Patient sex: F
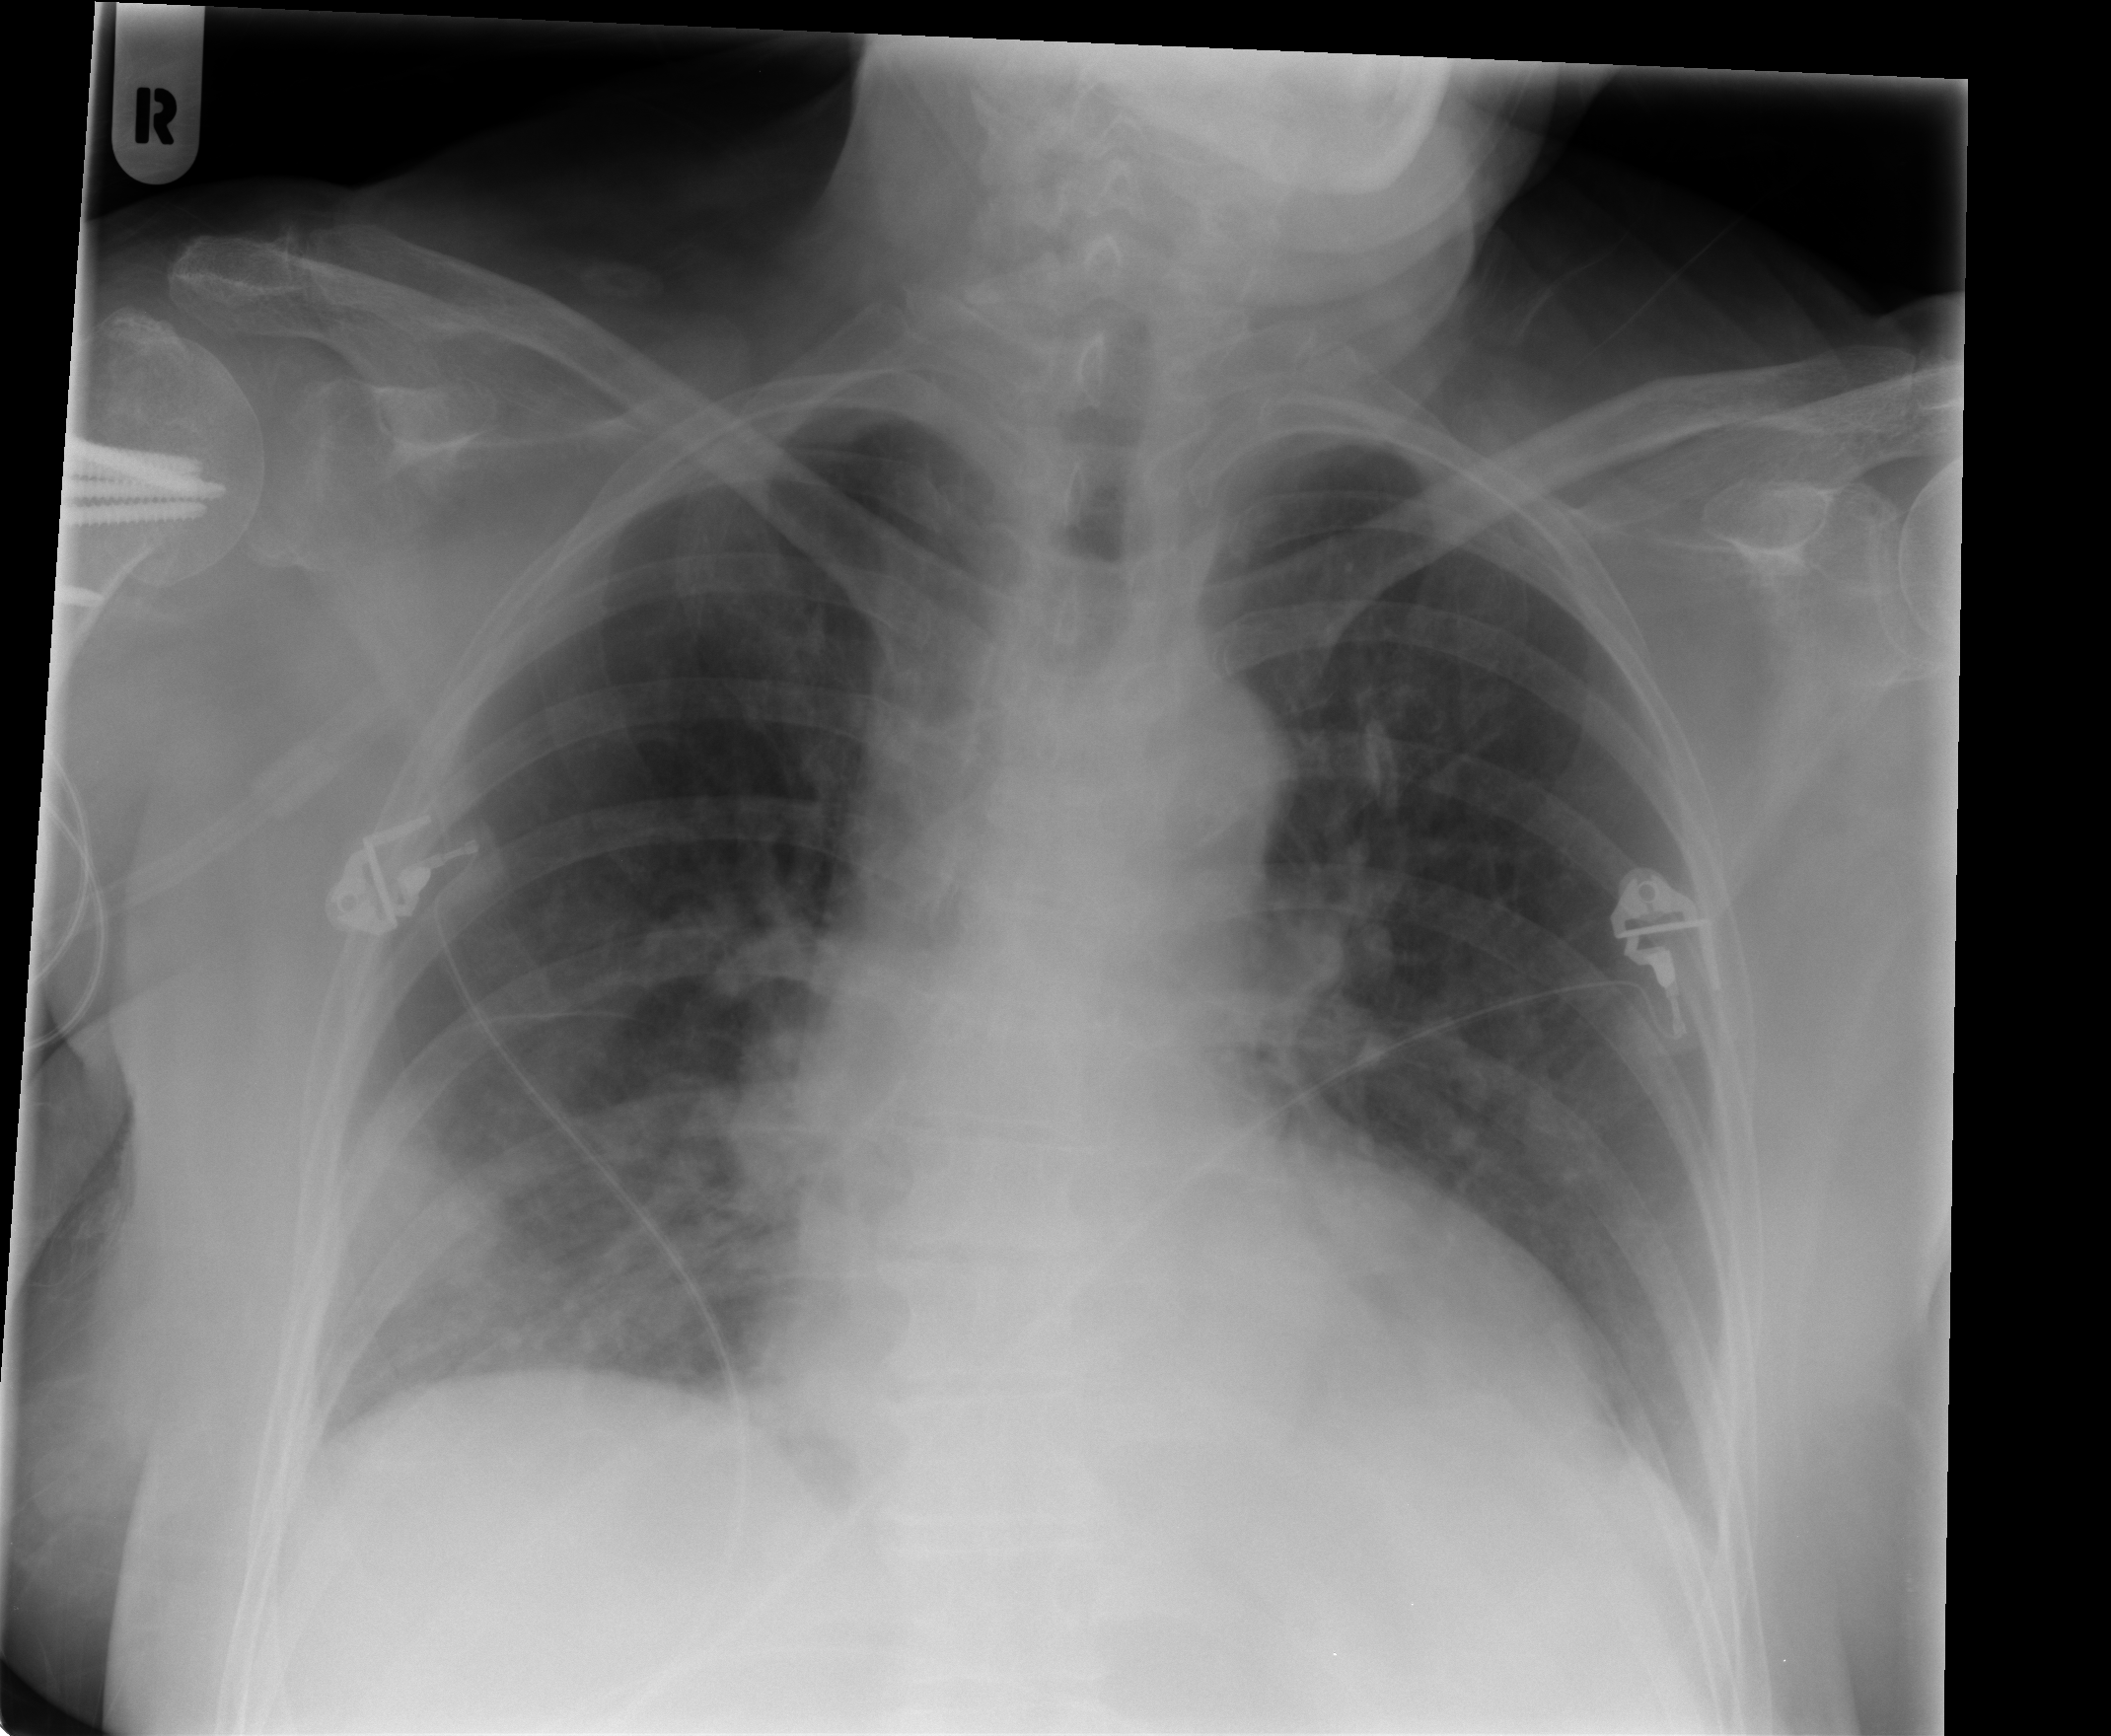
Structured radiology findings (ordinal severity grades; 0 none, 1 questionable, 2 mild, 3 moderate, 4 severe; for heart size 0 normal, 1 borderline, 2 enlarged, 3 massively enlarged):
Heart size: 0
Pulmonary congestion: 1
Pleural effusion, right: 0
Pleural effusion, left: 0
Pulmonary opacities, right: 0
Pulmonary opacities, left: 0
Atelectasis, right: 2
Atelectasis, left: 2